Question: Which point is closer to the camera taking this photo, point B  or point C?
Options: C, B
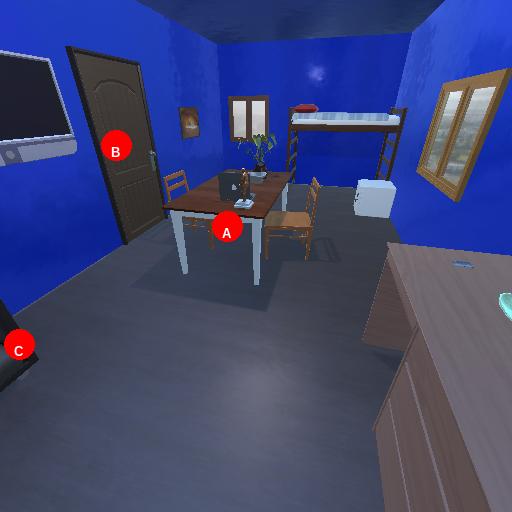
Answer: C